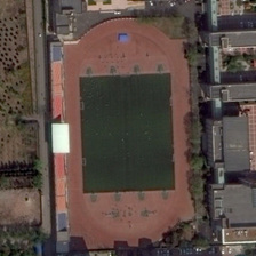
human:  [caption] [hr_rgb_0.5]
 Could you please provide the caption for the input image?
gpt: You can see a playground near some buildings and a barefoot land with different trees.

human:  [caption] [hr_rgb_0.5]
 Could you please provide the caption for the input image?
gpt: We can see that there is a playground near some buildings and a bare land with several trees.

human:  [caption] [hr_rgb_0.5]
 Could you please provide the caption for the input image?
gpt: We can see some playgrounds and some trees and wild birds near some buildings.

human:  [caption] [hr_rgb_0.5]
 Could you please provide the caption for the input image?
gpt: This is a football field, surrounded by runways, between a building and a piece of wasteland, where several trees are scattered.

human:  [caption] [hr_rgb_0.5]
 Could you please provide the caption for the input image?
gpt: It is a soccer field surrounded by a large building and a truck running between bald land scattered several trees.